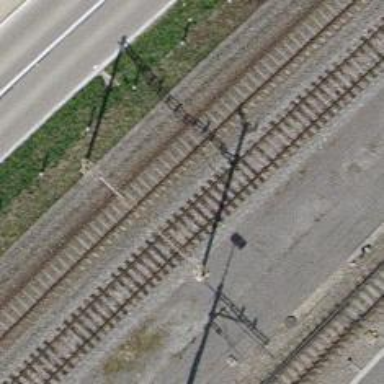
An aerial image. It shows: Single-track railway with electrified contact lines.